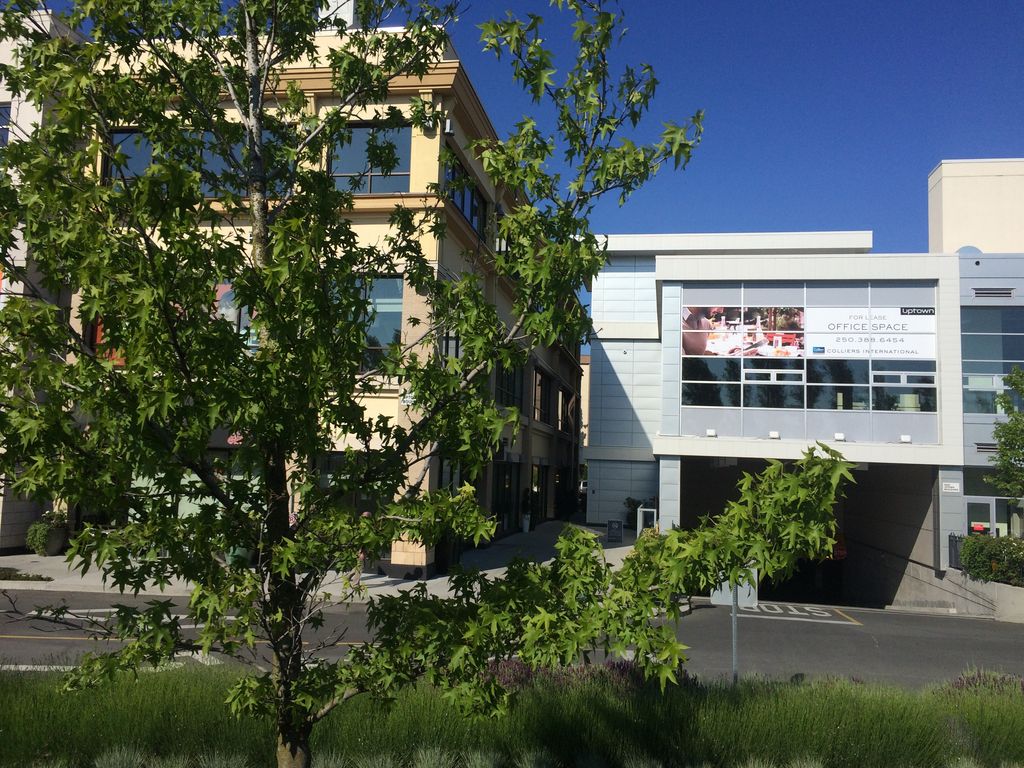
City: victoria